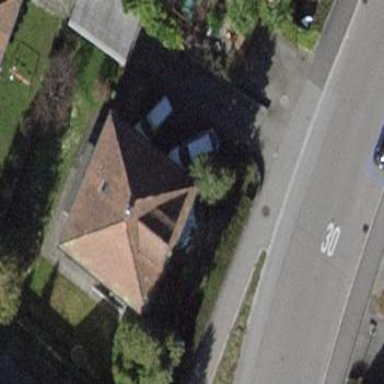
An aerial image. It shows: Detached building.